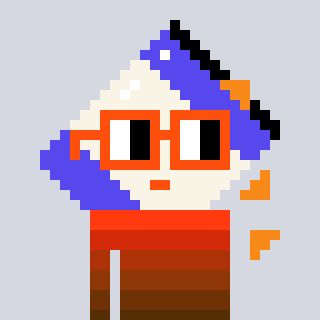
a pixel art character with square orange glasses, a chips-shaped head and a darkpink-colored body on a cool background